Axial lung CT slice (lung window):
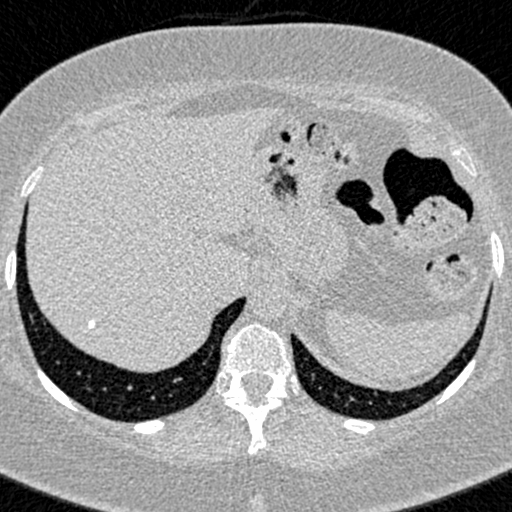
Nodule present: no